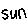
Label: sun